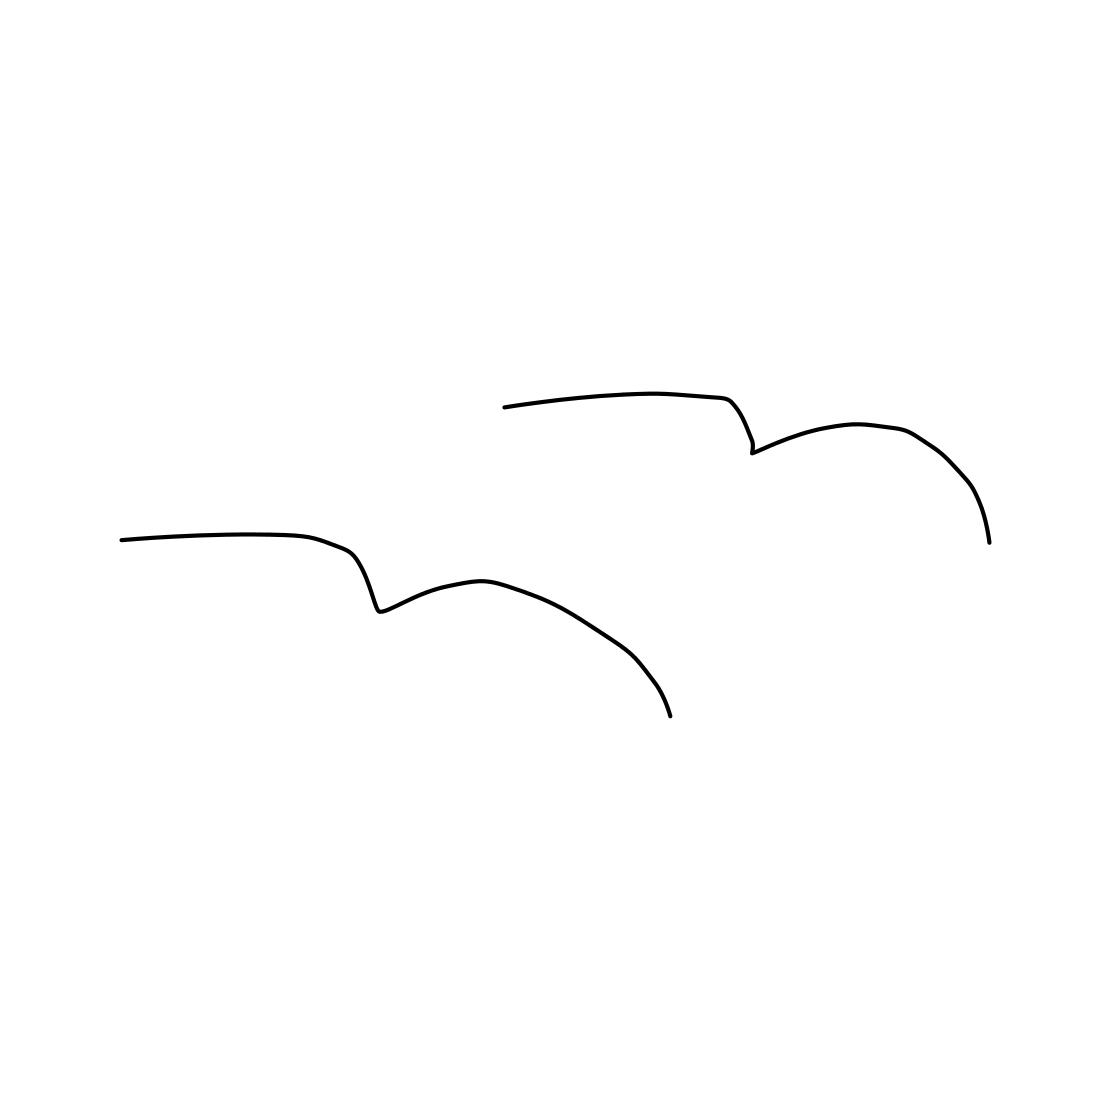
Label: flying bird